Question: I can't seem to figure out why Firefox is using the default svg fill color instead of the class's fill.
Here are the 3 fills when viewing the FF inspector:

SVG is being inserted via
'''
<svg class="icon">
<use xmlns:xlink="http://www.w3.org/1999/xlink" xlink:href="#menu-bag"></use>
</svg>
'''
It should be showing the .skip-link .icon fill of white (#fff) but it's actually using the SVG fill of #002649; If i change .skip-link .icon to .skip-link svg then it works fine. Why can I not use a class and instead but explicitly state the element??
Am I missing something obvious about how Firefox fills an SVG? This CSS works fine in other browsers.
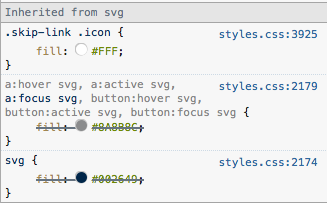
Answer: If the behavior was unique to Firefox prior to version 56, it was because '#menu-bag' refers to a '<symbol>' element.
The specs say that a re-used '<symbol>' <URL>. Firefox used to treat this literally in their shadow DOM. The shadow DOM isn't visible in your DOM inspector, but it is subject to CSS selectors.
Which means that this code:
'''
<a href="#" class="skip-link">
<svg class="icon">
<use xmlns:xlink="http://www.w3.org/1999/xlink" xlink:href="#menu-bag"></use>
</svg>
</a>
'''
WAs implemented like this:
'''
<a href="#" class="skip-link">
<svg class="icon">
<use xmlns:xlink="http://www.w3.org/1999/xlink" xlink:href="#menu-bag">
<!--Start of shadow DOM boundary-->
<svg><!-- replacement for <symbol> -->
<!-- graphics content -->
</svg>
<!--End of shadow DOM boundary-->
</use>
</svg>
</a>
'''
The 'svg.icon' matches your '.skip-link .icon' rule (and as Kyle Mitt points out, that rule will always take precedence over your 'a:hover svg' rule). This value is also inherited by the '<use>' element.
However, the shadow-DOM '<svg>' doesn't get the inherited value, because it is styled directly with the 'svg' rule. When you change your selector to '.skip-link svg', or when you trigger the 'a:hover svg' rule, then the hidden inner element gets the style directly applied because that SVG is also a descendent of the link.
'<use>'
Here's a "working" example of your original problem. Which is to say, on Chrome, Safari, Opera, Firefox 56+ or IE you will see a green circle that isn't altered when you hover it, but on Firefox prior to version 56 you will see a blue circle that turns red on hover/focus.
'''
svg {
fill: navy;
}
a:hover svg, a:focus svg {
fill: red;
}
.skip-link .icon {
fill: green;
}
.icon {
height: 50;
width: 50;
}
'''
'''
<a href="#" class="skip-link">
<svg class="icon">
<use xmlns:xlink="http://www.w3.org/1999/xlink" xlink:href="#menu-bag" />
</svg>
</a>
<svg height="0" width="0">
<symbol id="menu-bag" viewBox="-10 -10 20 20">
<circle r="10" />
</symbol>
</svg>
'''
So what to do you if you need to support old versions of Firefox? You have two options, one of which you've already figured out by trial and error:
1. Avoid setting default styles using the svg tag selector, and rely on normal style inheritance from the <use> element.
2. Use selectors that intentionally select the shadow-<svg> to cancel out the defaults, while also making sure that they have the intended effect on other browsers.
One option would be to use a rule like the following, which would maintain the specificity of your original rule for other browsers:
'''
.skip-link .icon, .skip-link .icon use>svg {
fill: green;
}
'''
The 'use>svg' selector will never match anything with the <URL>